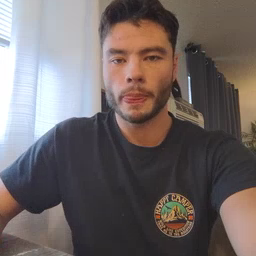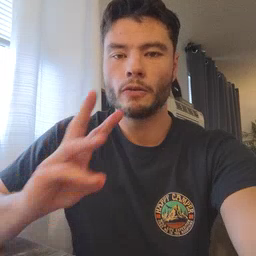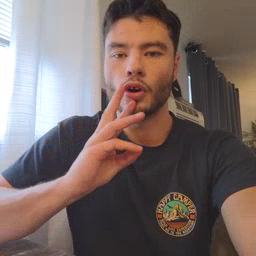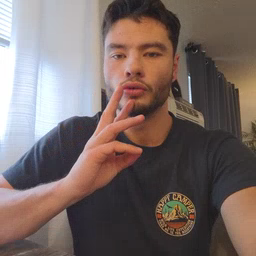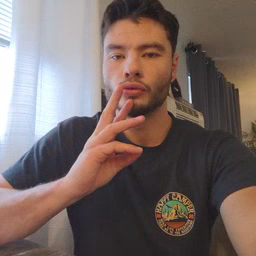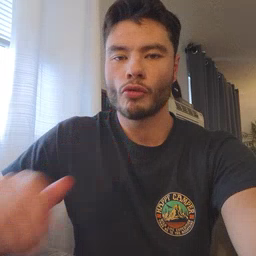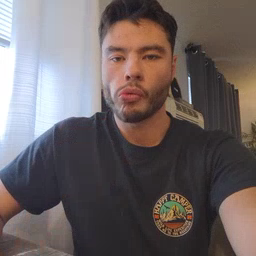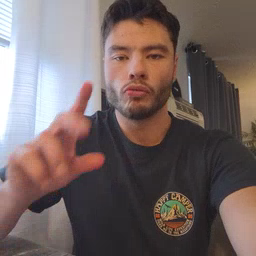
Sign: water